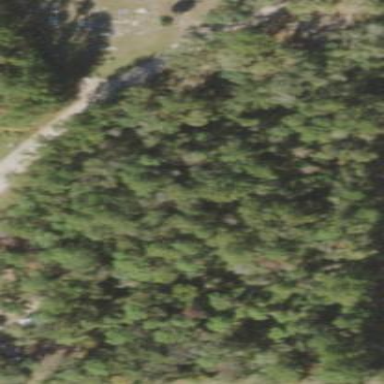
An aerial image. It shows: Mixed woodland with various types of leaves.